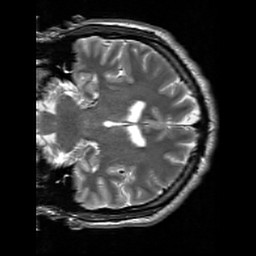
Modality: T2w
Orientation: coronal
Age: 22
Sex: male
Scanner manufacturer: siemens
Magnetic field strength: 3 T
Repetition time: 7 s
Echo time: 0.09 s